Field crop: maize
Growth stage: 2
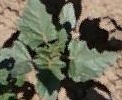
Species: datura